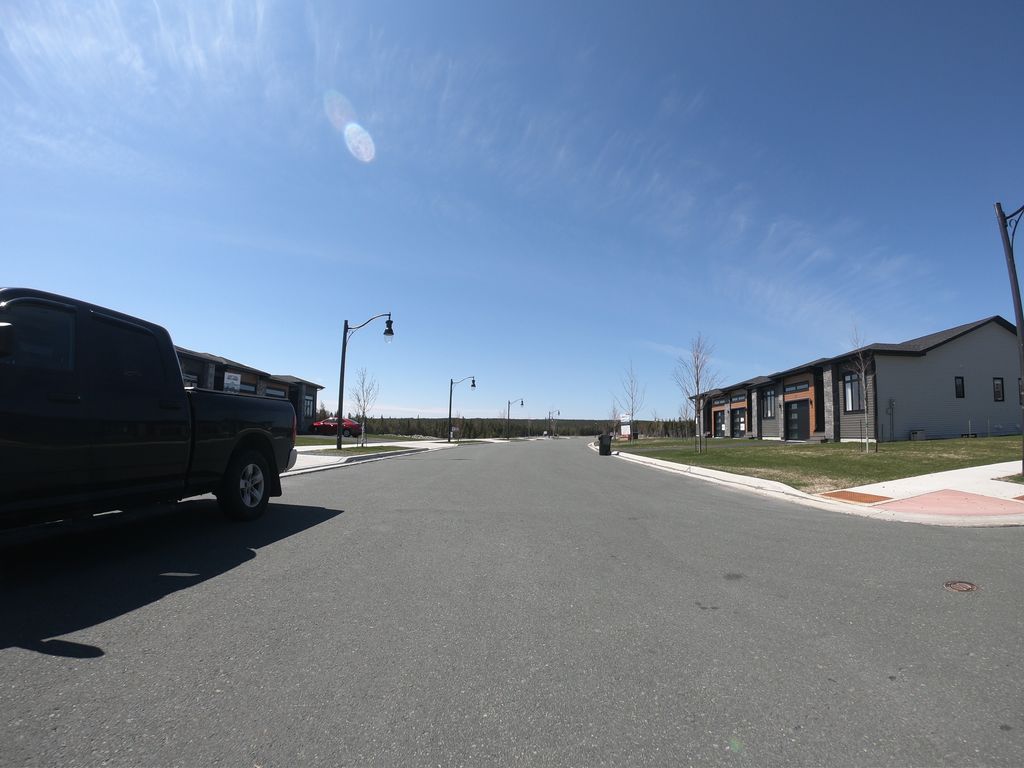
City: st_johns